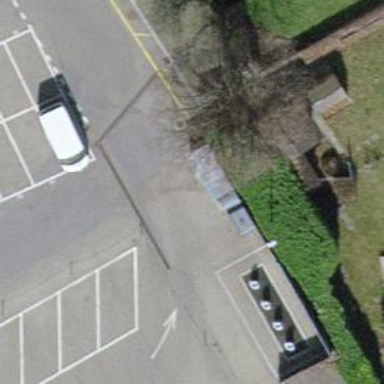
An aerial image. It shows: Recycling container at amenity designated for recycling.